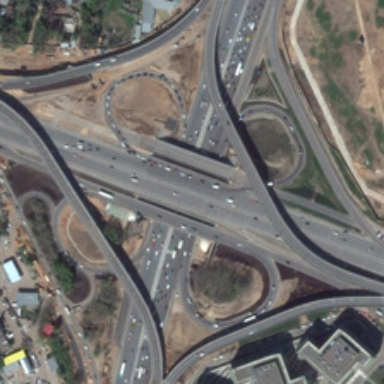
There are many arranged in a crisscross pattern of highway .